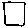
Label: square